Field crop: maize
Growth stage: 2
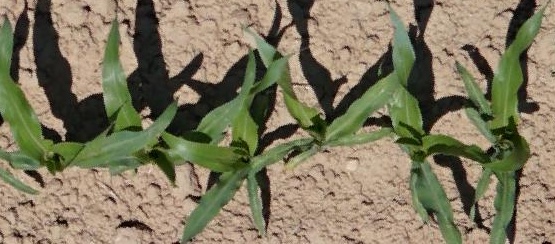
Species: maize